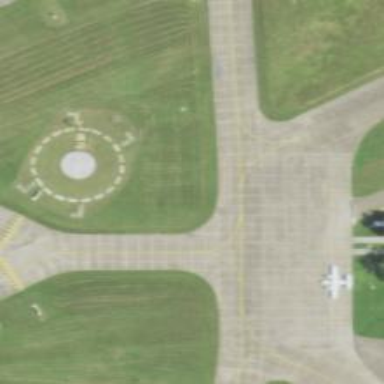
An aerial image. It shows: Image of taxiway at airport.